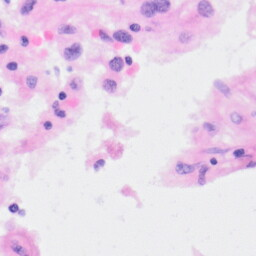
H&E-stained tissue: Kidney